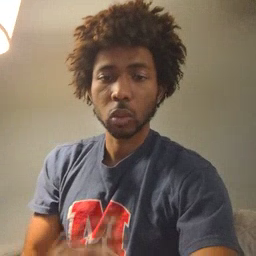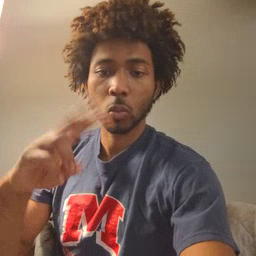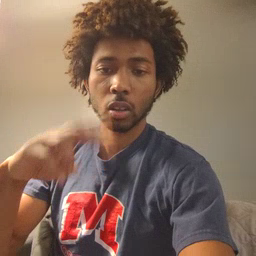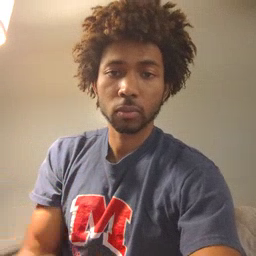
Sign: read